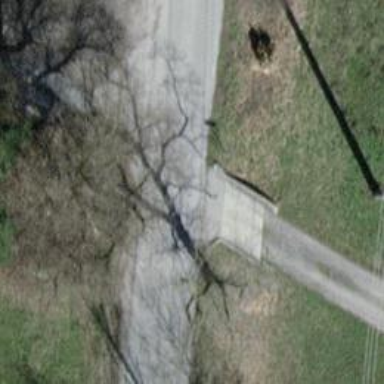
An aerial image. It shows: Asphalt track with grade 1 tracktype.